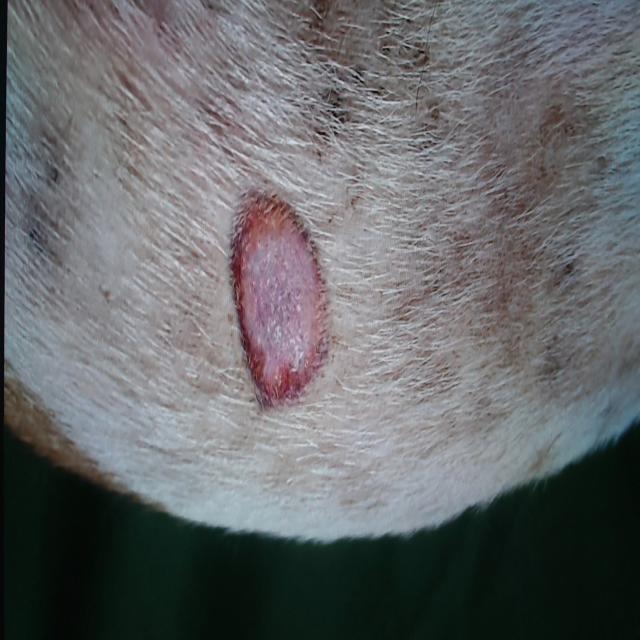
Canine ringworm (Dermatophytosis) — fungal infection caused by Microsporum or Trichophyton. Presents with circular alopecia, scaling, crusting, and broken hairs.